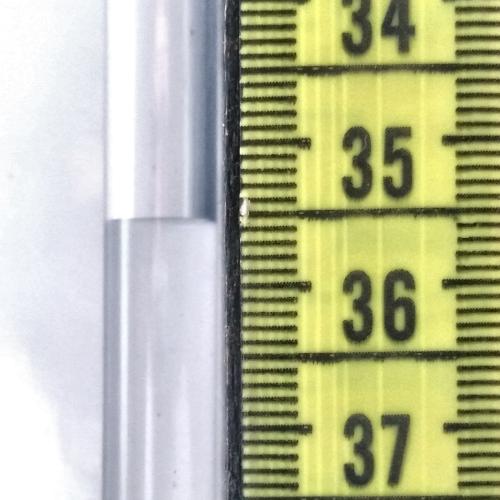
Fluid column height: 35.5 cm